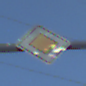
Verkehrszeichen: Vorfahrtsstrasse
Umgebung: Outdoor, Nature
Tageszeit: Dawn
Wetter: Clear
Licht: Natural
Jahreszeit: NotSpecified
Kontrast: LowContrast